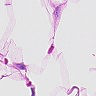
Metastatic tissue present: no